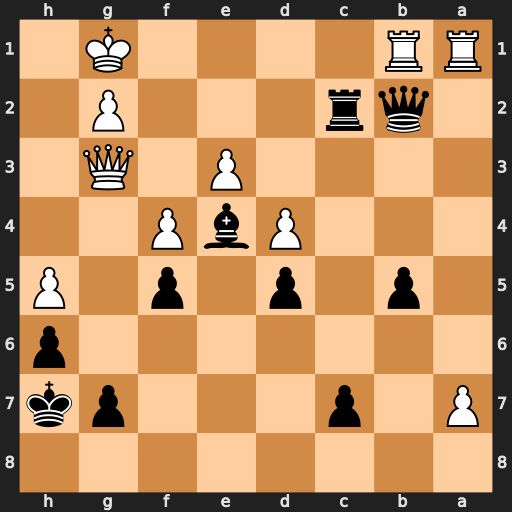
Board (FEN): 8/P1p3pk/7p/1p1p1p1P/3PbP2/4P1Q1/1qr3P1/RR4K1
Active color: b
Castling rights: -
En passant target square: -
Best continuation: Rxg2+ Qxg2 Qxg2#